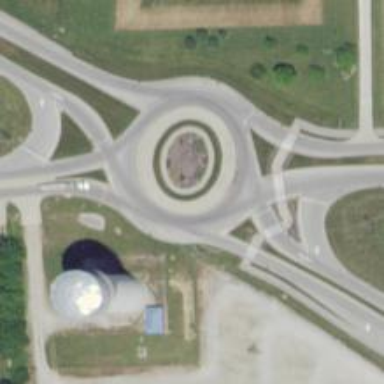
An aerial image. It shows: Primary highway with asphalt surface leading to roundabout.